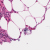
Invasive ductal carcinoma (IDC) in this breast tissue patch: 0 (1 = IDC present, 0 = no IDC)